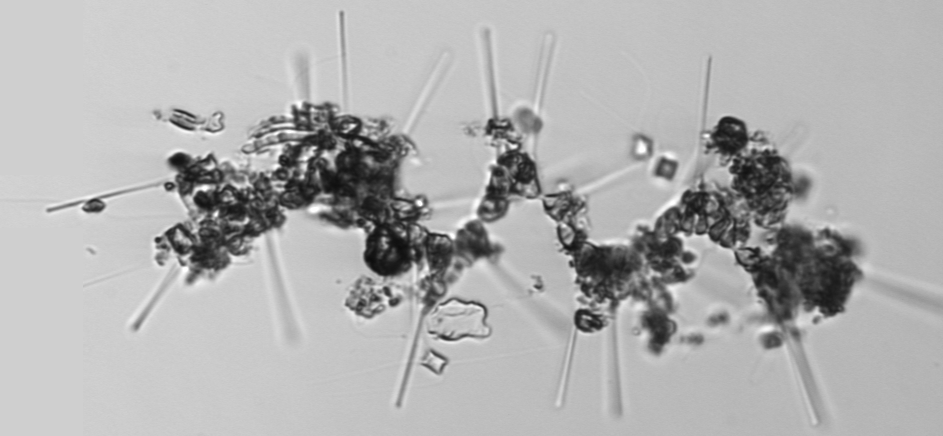
Label: Asterionellopsis_glacialis